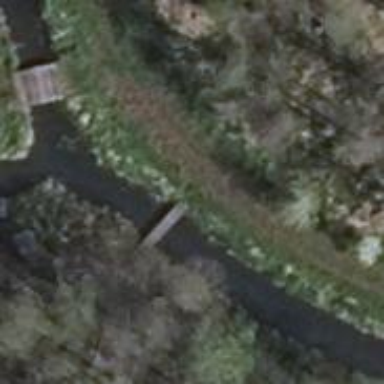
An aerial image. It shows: Path leading to bridge.